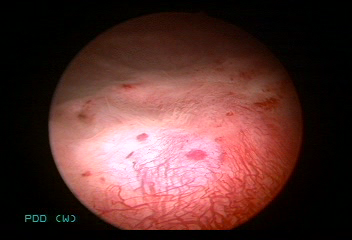
Modality: WLC
Class: Normal mucosa
Bladder cancer association: No